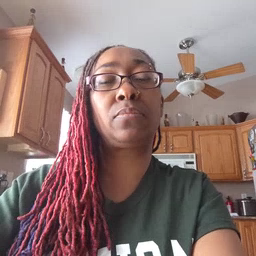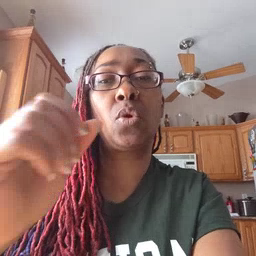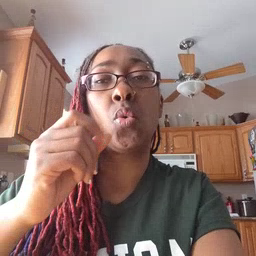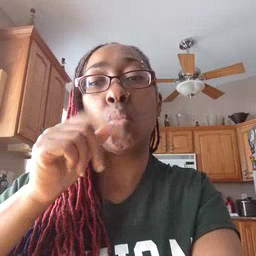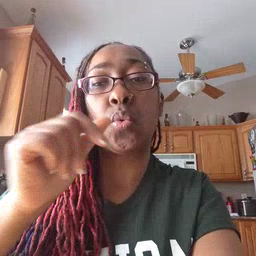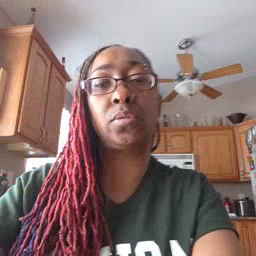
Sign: who